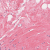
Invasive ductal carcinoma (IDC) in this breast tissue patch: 0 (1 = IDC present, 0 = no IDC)